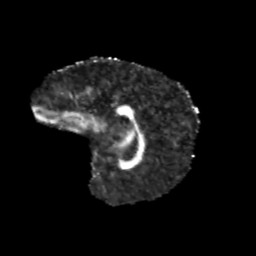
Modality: FA
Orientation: sagittal
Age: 11
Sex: male
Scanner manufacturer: siemens
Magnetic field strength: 3 T
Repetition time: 3.8 s
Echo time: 0.07 s